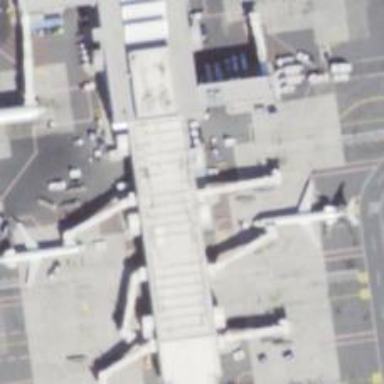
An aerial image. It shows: Airport gate.